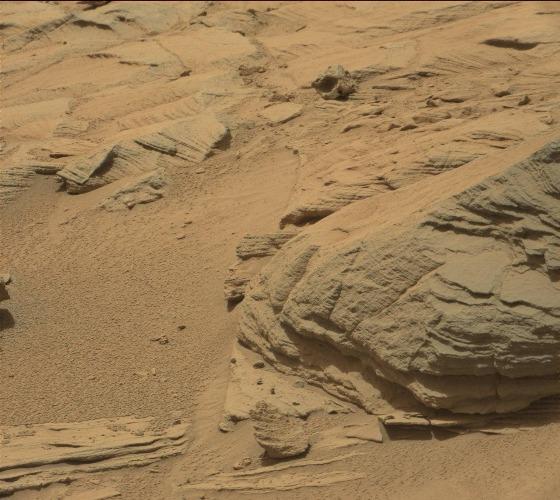
Terrain classes present: Bedrock, Gravel / Sand / Soil, Rock, Shadow